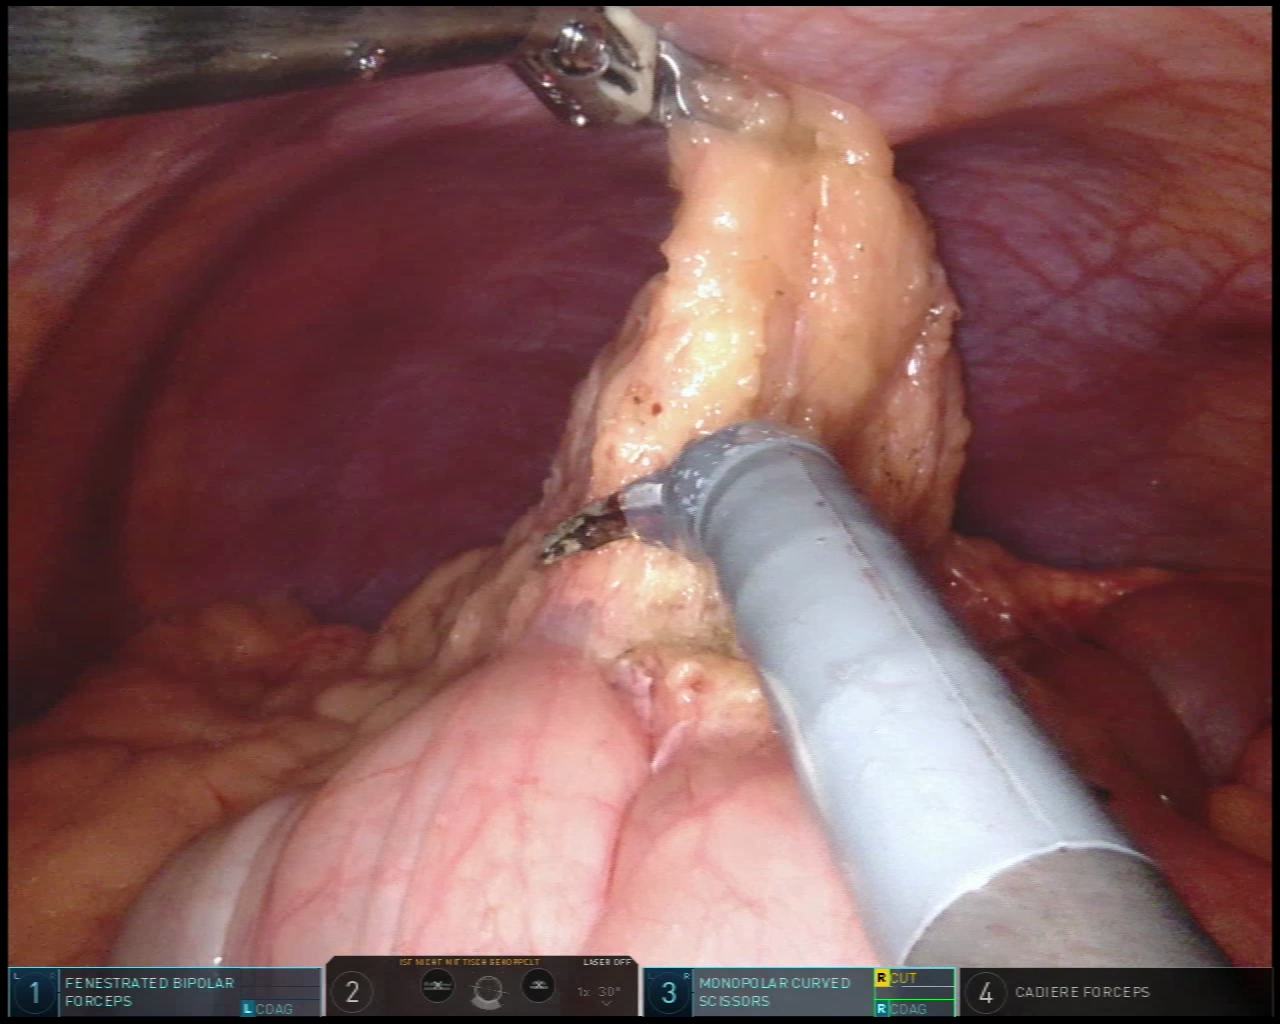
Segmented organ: colon
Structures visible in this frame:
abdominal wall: yes
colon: yes
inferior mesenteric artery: no
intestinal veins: no
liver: no
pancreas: no
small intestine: no
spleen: no
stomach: no
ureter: no
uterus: no
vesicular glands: no